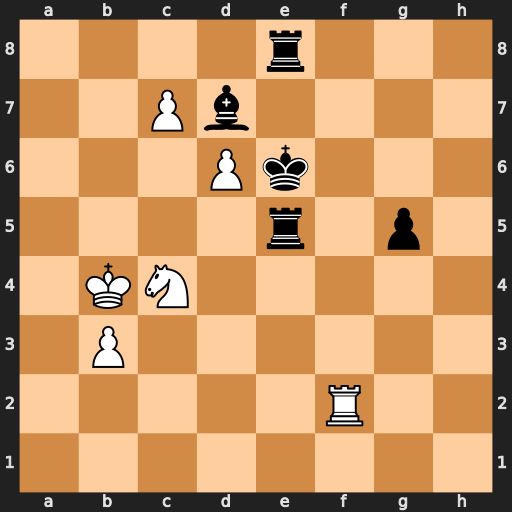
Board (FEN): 4r3/2Pb4/3Pk3/4r1p1/1KN5/1P6/5R2/8
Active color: w
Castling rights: -
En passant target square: -
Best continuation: Nxe5 Kxd6 Rd2+ Kxc7 Rxd7+ Kc8 Rd5